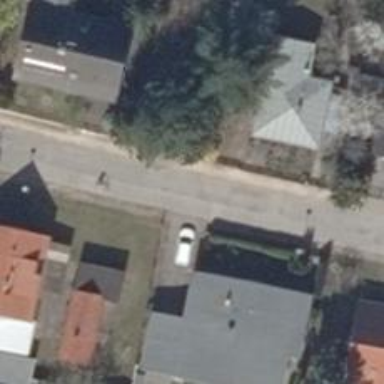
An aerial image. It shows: Driveway.